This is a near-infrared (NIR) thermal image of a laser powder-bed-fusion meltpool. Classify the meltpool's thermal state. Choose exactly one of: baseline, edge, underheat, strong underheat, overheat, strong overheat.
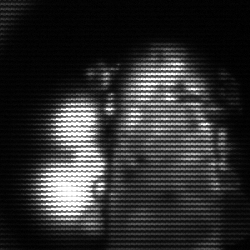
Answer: strong underheat